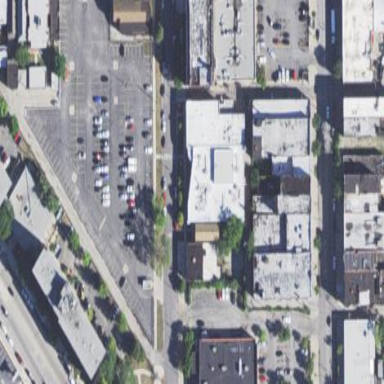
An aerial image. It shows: Retail area.